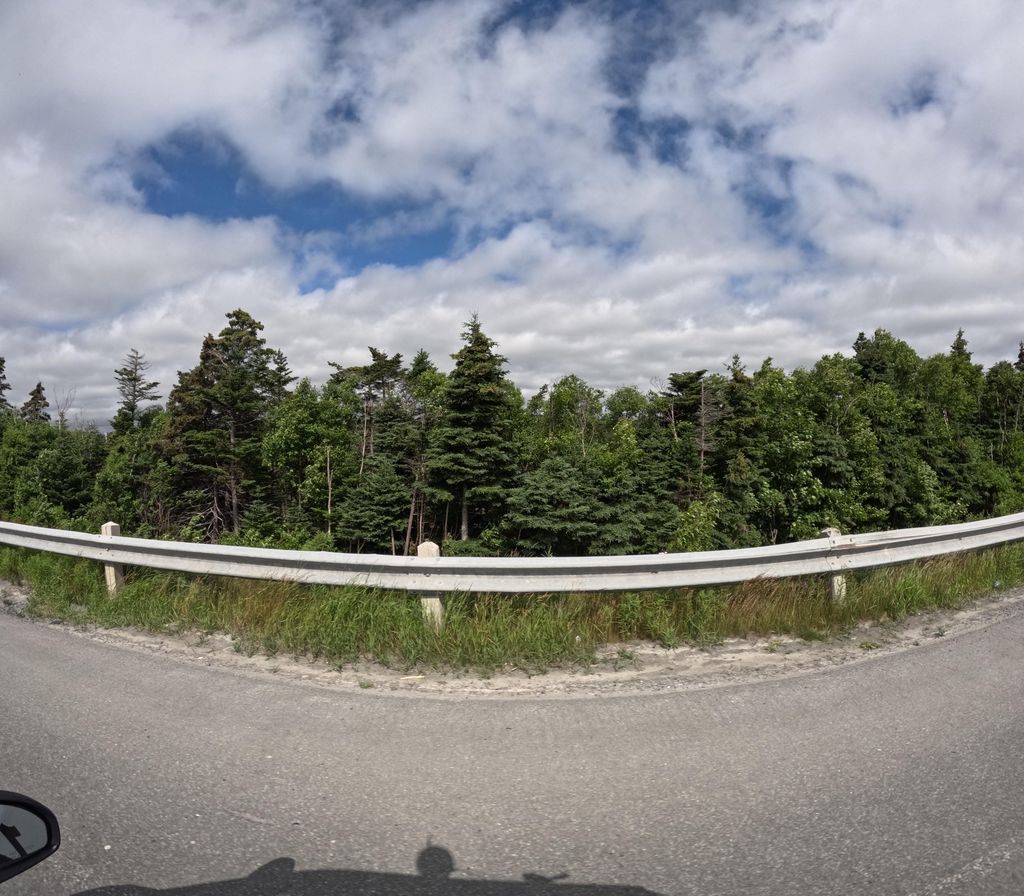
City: st_johns